【题型】选择题　【知识点】立体几何　【难度】easy
已知正方体 $ABCD-A_1B_1C_1D_1$ 中, 点 $E$、$F$ 满足 $\overrightarrow{BE} = 2\overrightarrow{EB_1}, \overrightarrow{C_1F} = 2\overrightarrow{FD_1}$, 则平面 $AEF$ 截正方体 $ABCD-A_1B_1C_1D_1$ 形成的截面图形为 ( )

A. 六边形 \qquad B. 五边形 \qquad C. 四边形 \qquad D. 三角形
【解答】
【答案】 B

【解析】 如图,

因为点 $E$、$F$ 满足 $\overrightarrow{BE} = 2\overrightarrow{EB_1}, \overrightarrow{C_1F} = 2\overrightarrow{FD_1}$,

点 $E$ 是线段 $BB_1$ 上靠近 $B_1$ 的三等分点, 点 $F$ 是线段 $C_1D_1$ 上靠近 $D_1$ 的三等分点,

延长 $AE, A_1B_1$ 交于点 $G$, 连接 $FG$ 交 $B_1C_1$ 于 $H$,

延长 $GF, A_1D_1$ 交于点 $K$, 连接 $AK$ 交 $DD_1$ 于 $I$, 连接 $IF, HE$,

则五边形 $AEHFI$ 为所求截面图形, 故选 B.
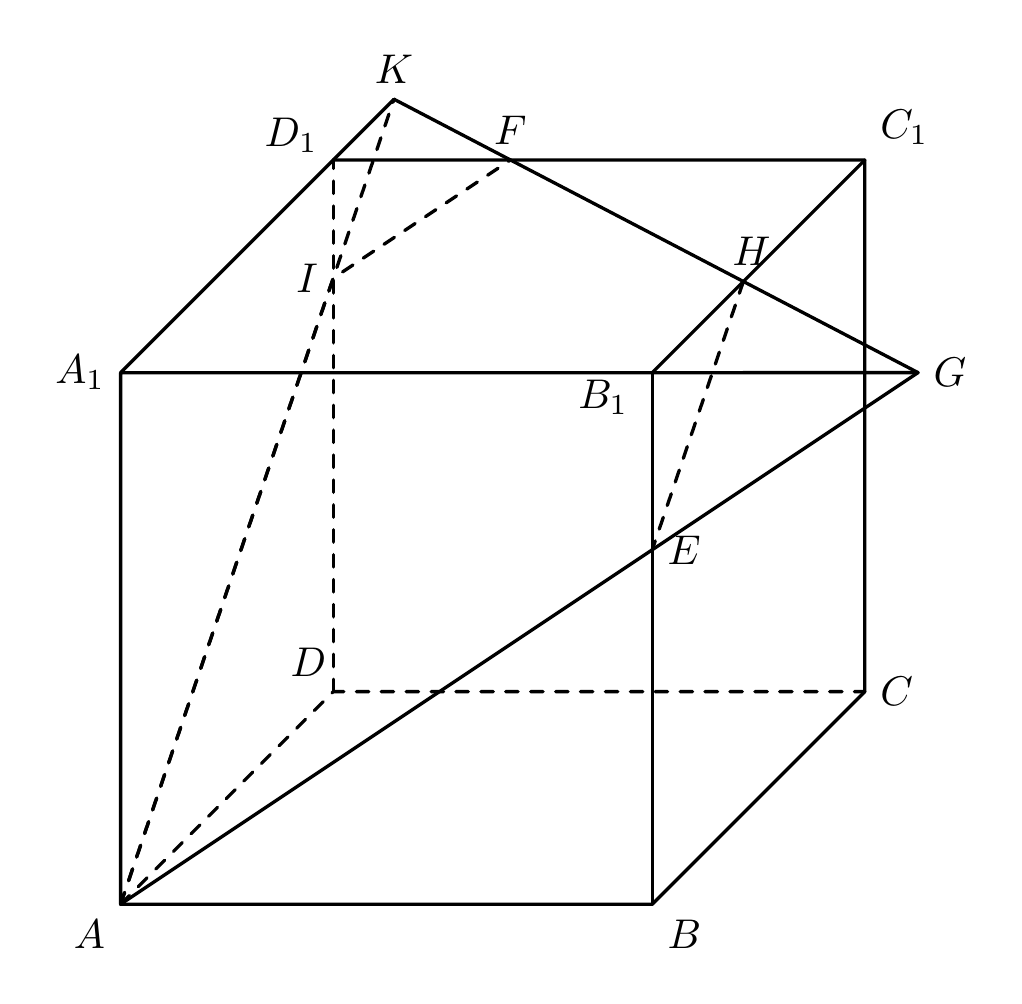